Question: How would I implement this neural network cost function in matlab:

Here are what the symbols represent:
'''
% m is the number of training examples. [a scalar number]
% K is the number of output nodes. [a scalar number]
% Y is the matrix of training outputs. [an m by k matrix]
% y^{(i)}_{k} is the ith training output (target) for the kth output node. [a scalar number]
% x^{(i)} is the ith training input. [a column vector for all the input nodes]
% h_{ heta}(x^{(i)})_{k} is the value of the hypothesis at output k, with weights theta, and training input i. [a scalar number]
%note: h_{ heta}(x^{(i)}) will be a column vector with K rows.
'''
I'm having problems with the nested sums, the bias nodes, and the general complexity of this equation. I'm also struggling because there are 2 matrices of weights, one connecting the inputs to the hidden layer, and one connecting the hidden layer to the outputs. Here's my attempt so far.
Define variables
'''
m = 100 %number of training examples
K = 2 %number of output nodes
E = 2 %number of input nodes
A = 2 %number of nodes in each hidden layer
L = 1 %number of hidden layers
Y = [2.2, 3.5 %targets for y1 and y2 (see picture at bottom of page)
1.7, 2.1
1.9, 3.6
. . %this is filled out in the actual code but to save space I have used ellipsis. there will be m rows.
. .
. .
2.8, 1.6]
X = [1.1, 1.8 %training inputs. there will be m rows
8.5, 1.0
9.5, 1.8
. .
. .
. .
1.4, 0.8]
W1 = [1.3, . . 0.4 %this is just an E by A matrix of random numbers. this is the matrix of initial weights.
. . . - 2
. . . 3.1
. . . - 1
2.1, -8, 1.2, 2.1]
W2 = [1.3, . . 0.4 %this is an A by K matrix of random numbers. this is the matrix of initial weights.
. . . - 2
. . . 3.1
. . . - 1
2.1, -8, 1.2, 2.1]
'''
Hypothesis using these weights equals...
'''
Htheta = sigmf( dot(W2 , sigmf(dot(W1 , X))) ) %This will be a column vector with K rows.
'''
Cost Function using these weights equals... (This is where I am struggling)
'''
sum1 = 0
for i = 1:K
sum1 = sum1 + Y(k,i) *log(Htheta(k)) + (1 - Y(k,i))*log(1-Htheta(k))
'''
I just keep writing things like this and then realising it's all wrong. I can not for the life of me work out how to do the nested sums, or include the input matrix, or do any of it. It's all very complicated.
How would I create this equation in matlab?
Thank you very much!
<URL>
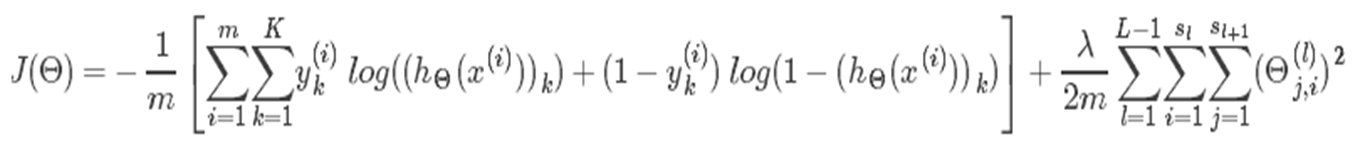
Answer: I've implemented neural networks using the same error function as the one you've mentioned above. Unfortunately, I haven't worked with Matlab for quite some time, but I'm fairly proficient in Octave,which hopefully you can still find useful, since many of the functions in Octave are similar to those of Matlab.
@sashkello provided a good snippet of code for computing the cost function. However, this code is written with a loop structure, and I would like to offer a vectorized implementation.
In order to evaluate the current theta values, we need to perform a feed forward/ 'forward propagation' throughout the network. I'm assuming you know how to write the feed forward code, since you're only concerned with the 'J(theta)' errors. Let the vector representing the results of your forward propagation be 'F'
Once you've performed feedforward, you'll need to carry out the equation. Note, I'm implementing this in a vectorized manner.
'''
J = (-1/m) * sum(sum(Y .* log(F) + (1-Y) .* log(1-F),2));
'''
This will compute the part of the summation concerning:

Now we must add the regularization term, which is:

Typically, we would have arbitrary number of theta matrices, but in this case we have 2, so we can just perform several sums to get:
'''
J =J + (lambda/(2*m)) * (sum(sum(theta_1(:,2:end).^2,2)) + sum(sum(theta_2(:,2:end).^2,2)));
'''
Notice how in each sum I'm only working from the second column through the rest. This is because the first column will correspond to the 'theta' values we trained for the 'bias units.
So there's a vectorized implementation of the computation of J.
I hope this helps!